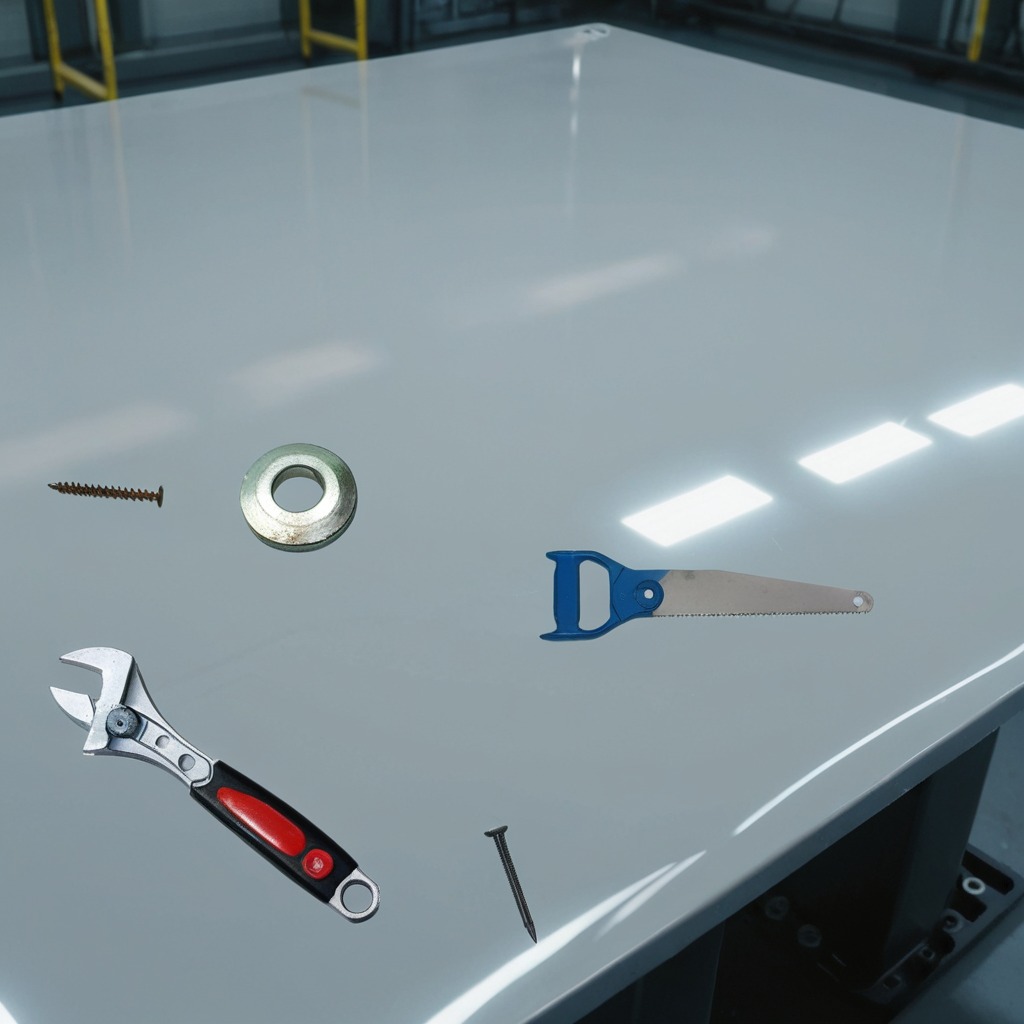
A flat metal washer, a metal machine screw, an iron nail, a handheld metal saw, and a wrench are lying on a high-gloss table in a ship maintenance bay industrial lighting.